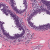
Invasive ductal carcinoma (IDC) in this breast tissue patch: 0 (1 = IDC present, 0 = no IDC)